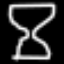
Label: hourglass